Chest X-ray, AP view. Patient: 2 years old, sex M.
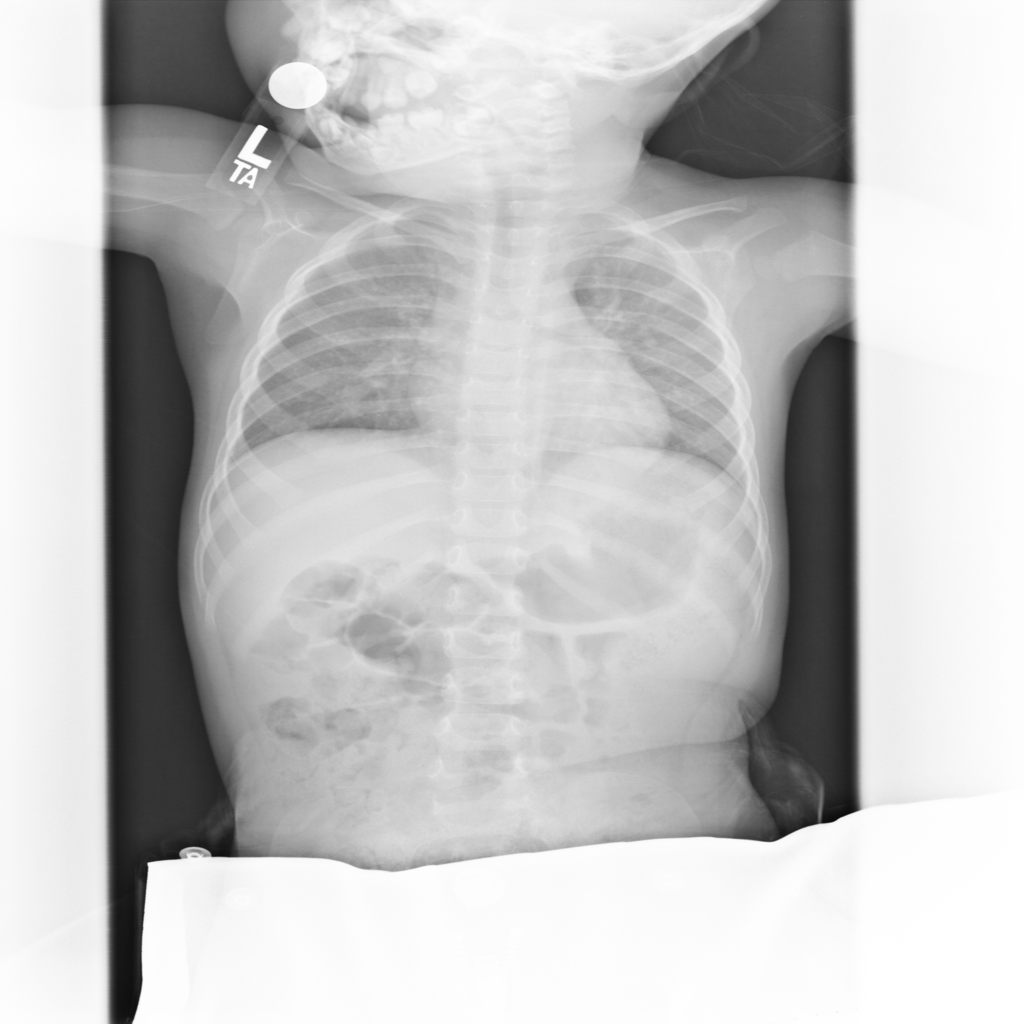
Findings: No Finding